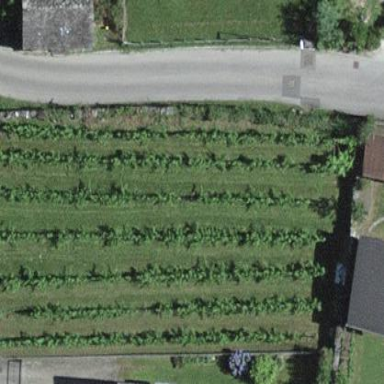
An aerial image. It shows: Beautiful vineyard in the countryside.